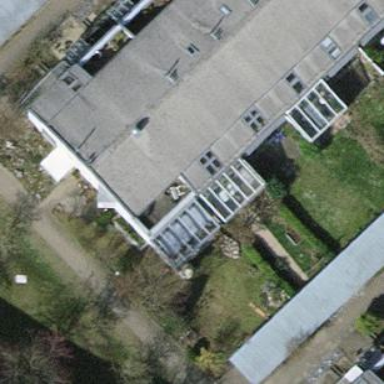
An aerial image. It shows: Simple and straightforward house.